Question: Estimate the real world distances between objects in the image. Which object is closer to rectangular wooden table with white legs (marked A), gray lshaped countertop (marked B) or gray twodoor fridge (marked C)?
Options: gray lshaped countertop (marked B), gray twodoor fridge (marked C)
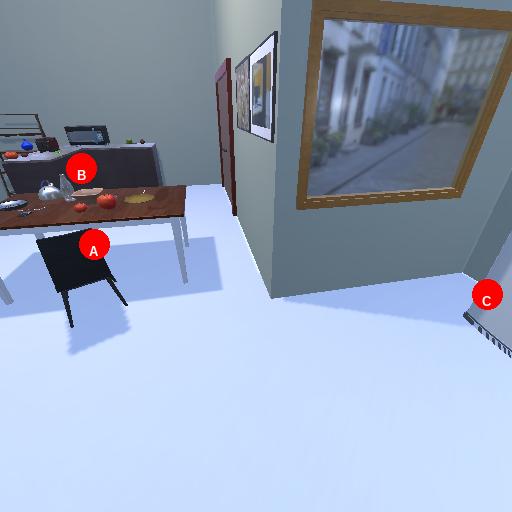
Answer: gray lshaped countertop (marked B)